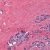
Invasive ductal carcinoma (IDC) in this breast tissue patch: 0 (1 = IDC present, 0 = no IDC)